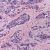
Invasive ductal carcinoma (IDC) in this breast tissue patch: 1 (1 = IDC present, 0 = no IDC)